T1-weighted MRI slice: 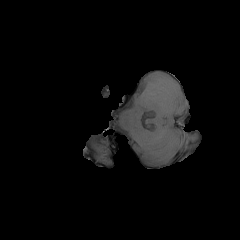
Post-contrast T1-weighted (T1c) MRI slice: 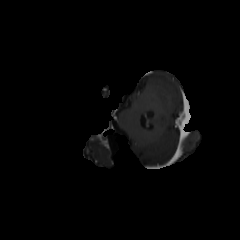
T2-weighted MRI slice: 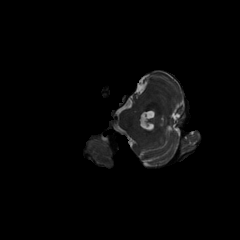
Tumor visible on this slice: no